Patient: sex M, age 71
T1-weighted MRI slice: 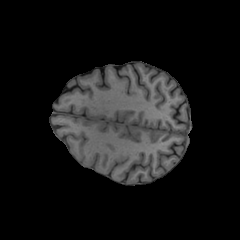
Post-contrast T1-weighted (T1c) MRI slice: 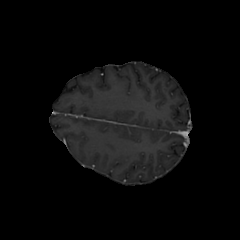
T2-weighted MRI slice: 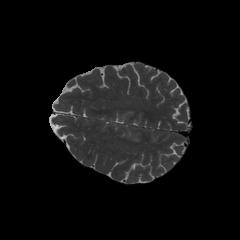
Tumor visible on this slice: no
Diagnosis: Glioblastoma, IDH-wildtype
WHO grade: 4